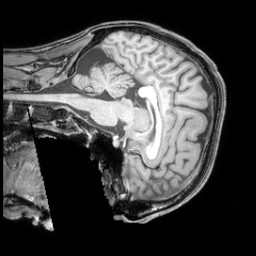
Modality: T1w
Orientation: sagittal
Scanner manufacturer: philips
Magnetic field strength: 3 T
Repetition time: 0.008166 s
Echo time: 0.003737 s